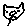
Label: cat